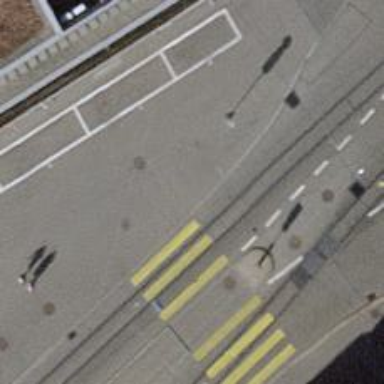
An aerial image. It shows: Kerb barrier.